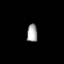
Tissue: lung
Cell type: Endothelial cells
Senescence score: 0.6632
Nuclear area (px): 181
Mean DAPI intensity: 167.989